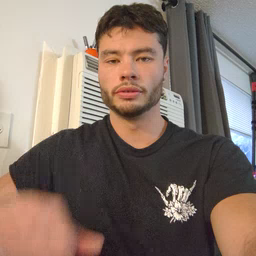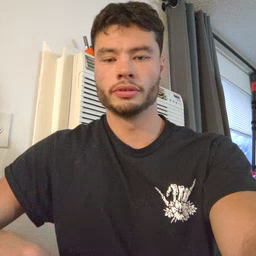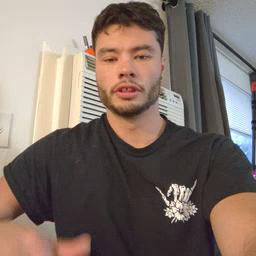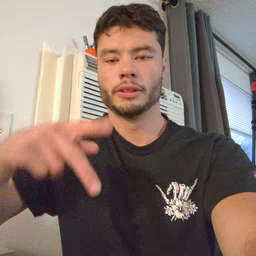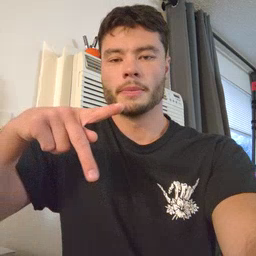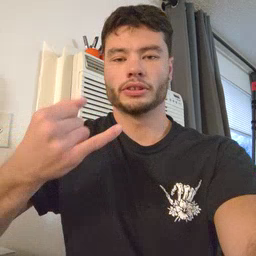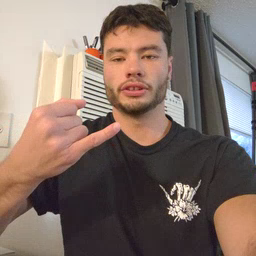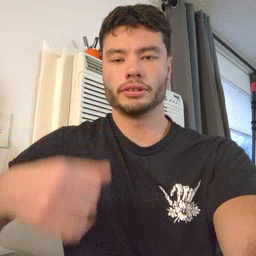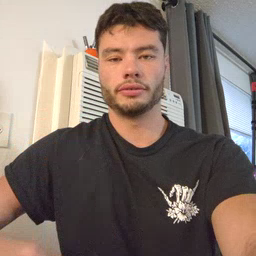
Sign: pajamas